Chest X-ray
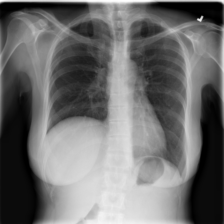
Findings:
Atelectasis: negative
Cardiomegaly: negative
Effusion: negative
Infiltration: negative
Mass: negative
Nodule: negative
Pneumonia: negative
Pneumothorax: negative
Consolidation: negative
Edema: negative
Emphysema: negative
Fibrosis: negative
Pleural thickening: negative
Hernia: negative